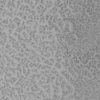
Label: not_dusty